Question: I am trying to import data from excel to Sql Server using Import wizard. Everything seems fine in the first steps. The wizard is able to read the excel file and properly identify columns. But in the final step when the process actually runs, it fails giving the following errors:
> Error 0xc020901c: Data Flow Task 1: There was an error with output
column "AlternateName" (24) on output "Excel Source Output" (9). The
column status returned was: "Text was truncated or one or more
characters had no match in the target code page.". (SQL Server Import
and Export Wizard)Error 0xc020902a: Data Flow Task 1: The "output column "AlternateName"
(24)" failed because truncation occurred, and the truncation row
disposition on "output column "AlternateName" (24)" specifies failure
on truncation. A truncation error occurred on the specified object of
the specified component. (SQL Server Import and Export Wizard)Error 0xc0047038: Data Flow Task 1: SSIS Error Code
DTS_E_PRIMEOUTPUTFAILED. The PrimeOutput method on component "Source
- Sheet1$" (1) returned error code 0xC020902A. The component returned
a failure code when the pipeline engine called PrimeOutput(). The
meaning of the failure code is defined by the component, but the error
is fatal and the pipeline stopped executing. There may be error
messages posted before this with more information about the failure.
(SQL Server Import and Export Wizard)
The column, AlternateName has max data length of 658 chars. The destination table has the column AlternateName defined as varchar(1000). So I was not sure why am I getting this error. But then I noticed this

I have a hunch that this may be causing the issue. But then how do I change the Source column defined as varchar 255 ?
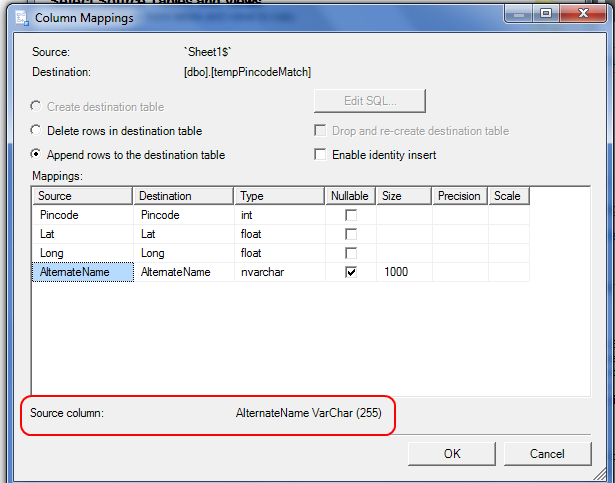
Answer: You may need to write your own query in the wizard and cast the columns as varchar(1000) - I'm not 100% sure that will work. ALternately, how big is the sheet? The wizard only "looks down" so many rows (IIRC 10000 by default, it's a registry setting) to determine data type and width. Re-sort the excel file so that the longest AlternateName value is at the top.